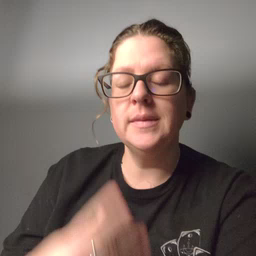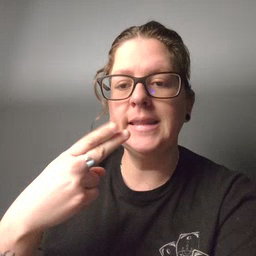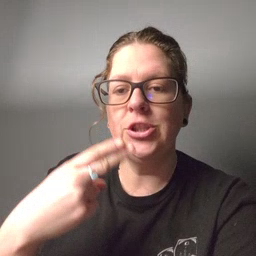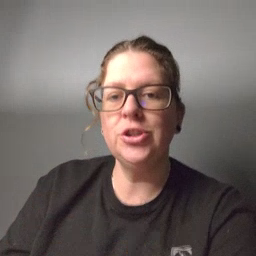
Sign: scissors